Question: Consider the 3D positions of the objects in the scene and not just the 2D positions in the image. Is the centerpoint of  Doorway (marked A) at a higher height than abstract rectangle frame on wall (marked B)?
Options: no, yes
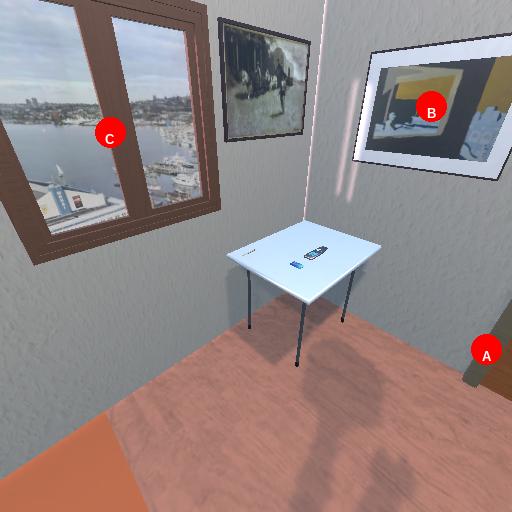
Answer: no